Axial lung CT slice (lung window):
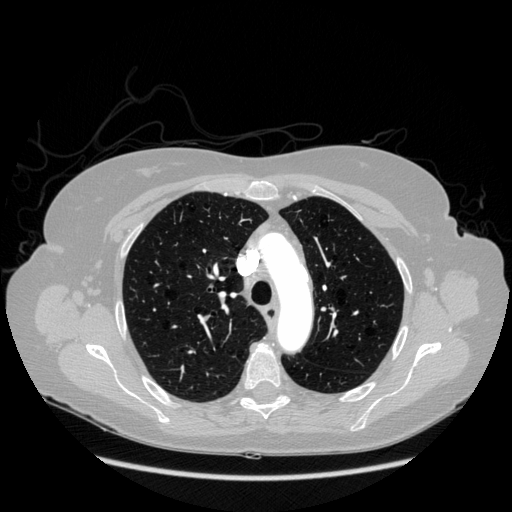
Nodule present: no